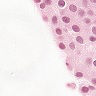
Metastatic tissue present: no